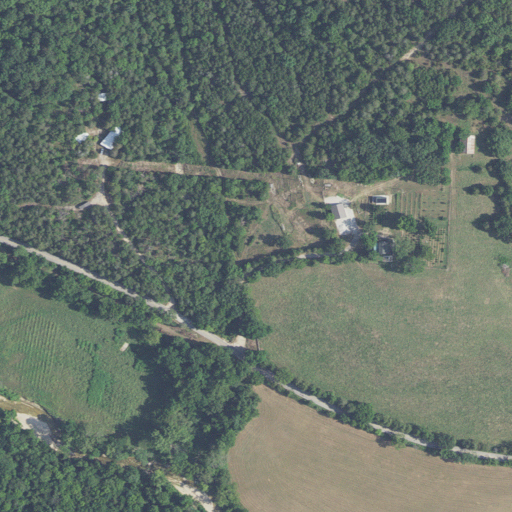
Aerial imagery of valley in Arkansas named Democrat Hollow containing pasture, evergreen forest, mixed forest, open development, deciduous forest, and low intensity development